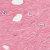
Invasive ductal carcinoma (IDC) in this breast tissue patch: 0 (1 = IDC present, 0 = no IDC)